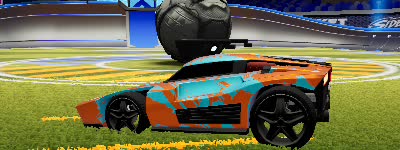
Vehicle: breakout